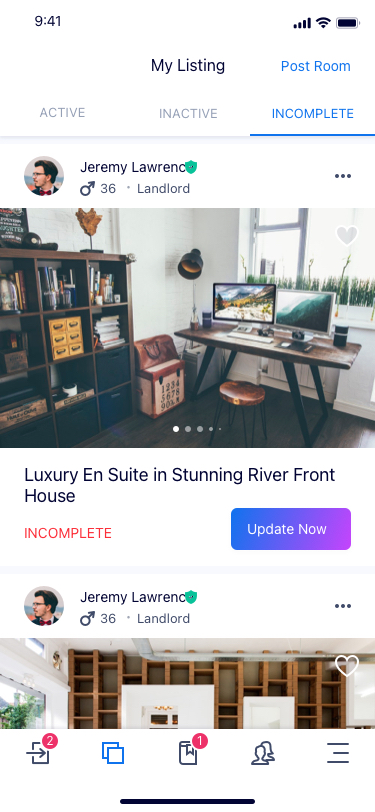
Text in this UI design:
Luxury En Suite in Stunning River Front House
INCOMPLETE
active
Inactive
Incomplete